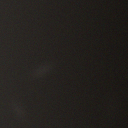
Screen state: off